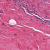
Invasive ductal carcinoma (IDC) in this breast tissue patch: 0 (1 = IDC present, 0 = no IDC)